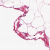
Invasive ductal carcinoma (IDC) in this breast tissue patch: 0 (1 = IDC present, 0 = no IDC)